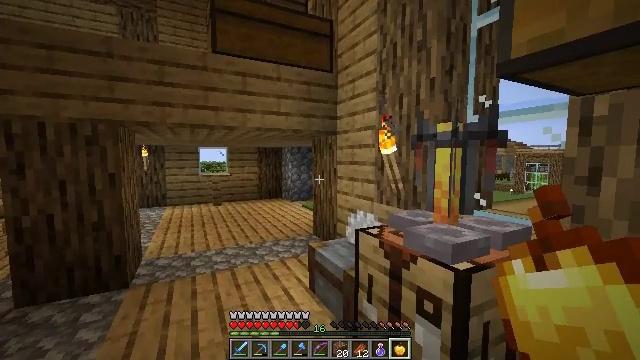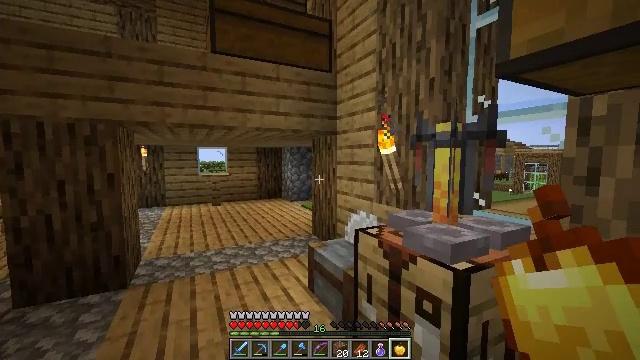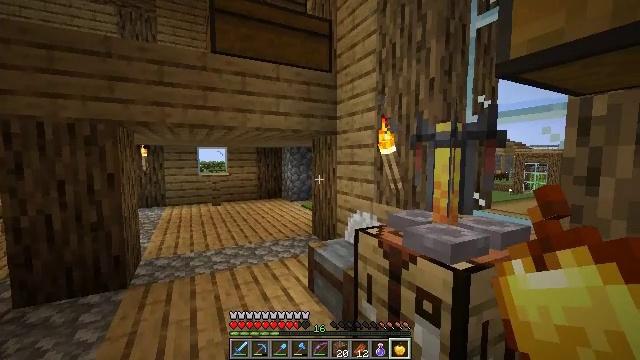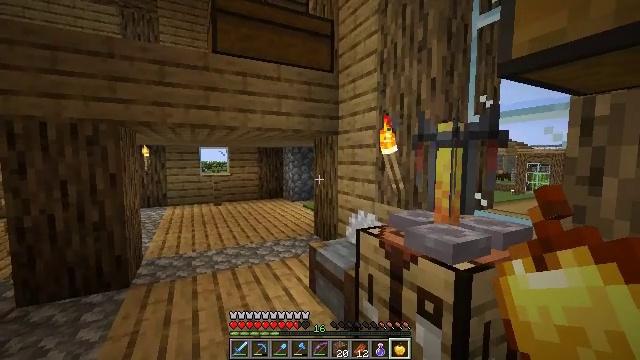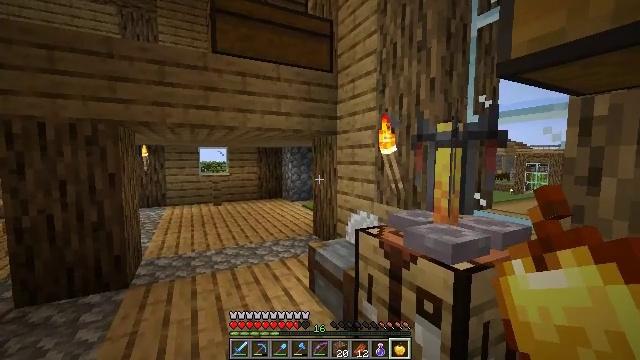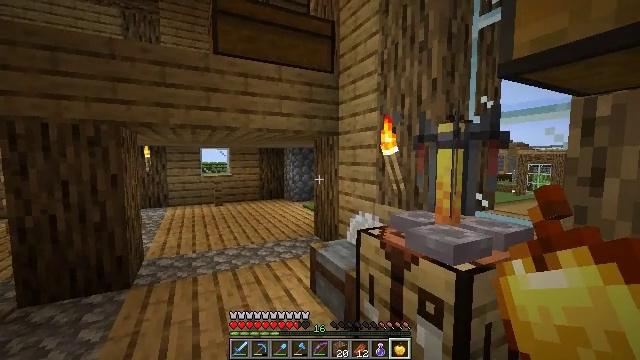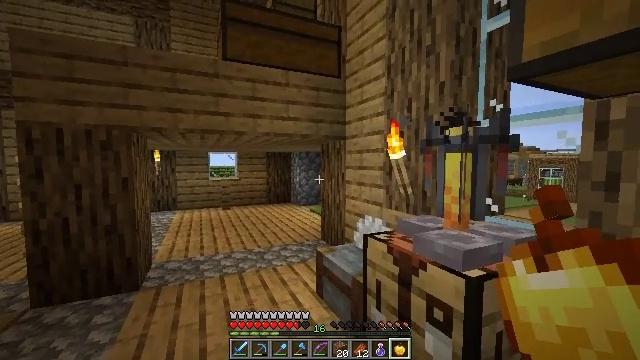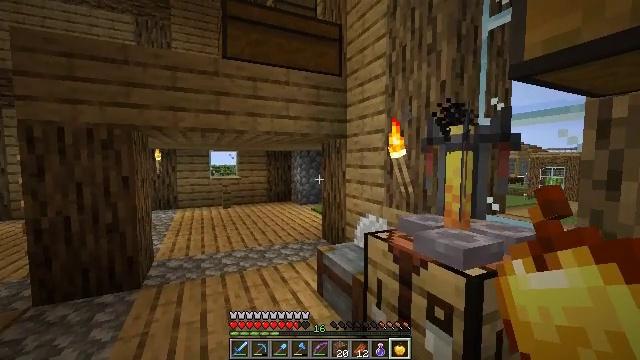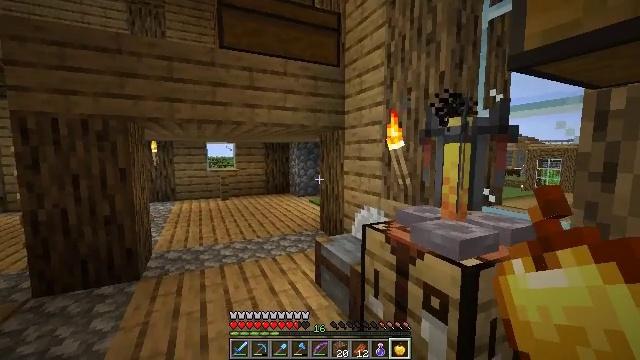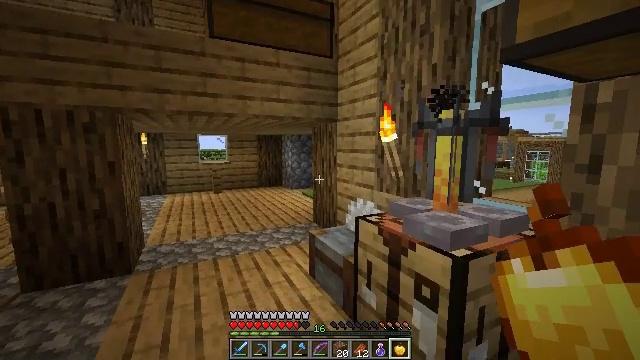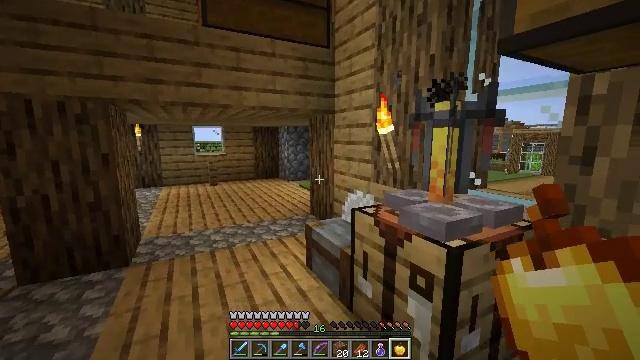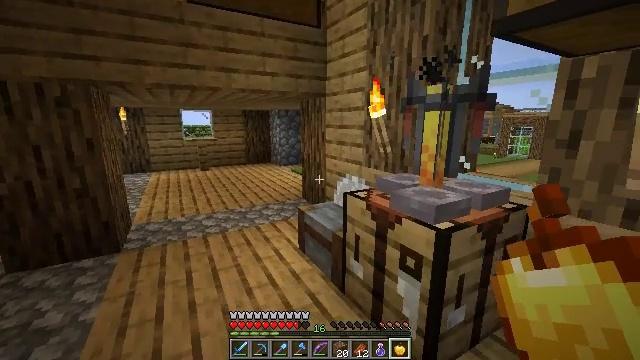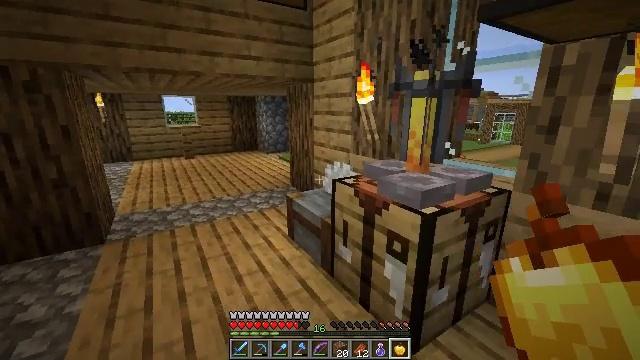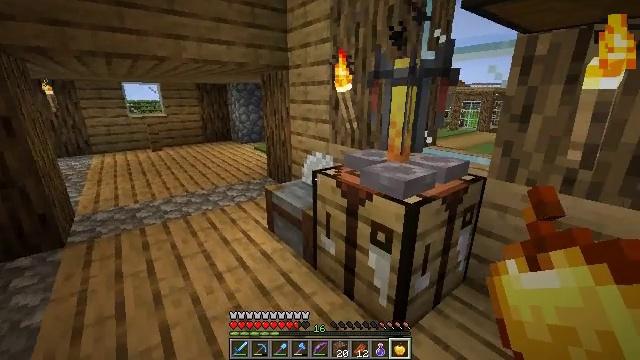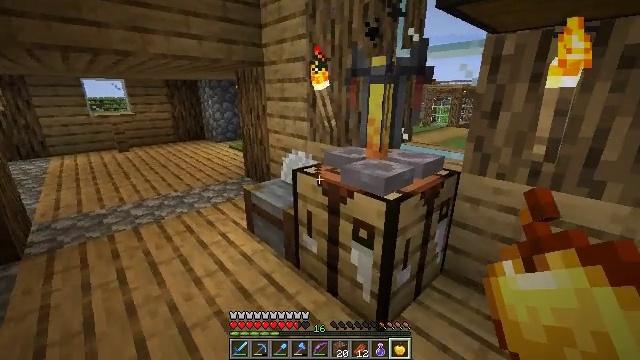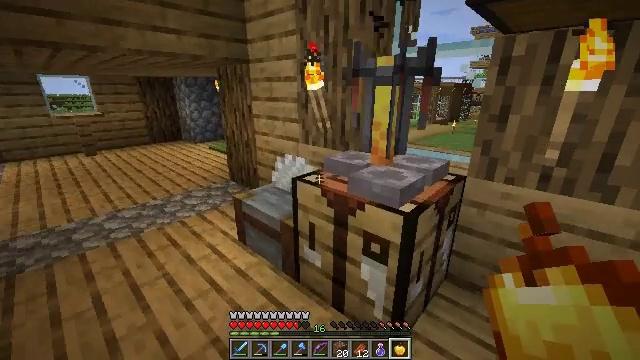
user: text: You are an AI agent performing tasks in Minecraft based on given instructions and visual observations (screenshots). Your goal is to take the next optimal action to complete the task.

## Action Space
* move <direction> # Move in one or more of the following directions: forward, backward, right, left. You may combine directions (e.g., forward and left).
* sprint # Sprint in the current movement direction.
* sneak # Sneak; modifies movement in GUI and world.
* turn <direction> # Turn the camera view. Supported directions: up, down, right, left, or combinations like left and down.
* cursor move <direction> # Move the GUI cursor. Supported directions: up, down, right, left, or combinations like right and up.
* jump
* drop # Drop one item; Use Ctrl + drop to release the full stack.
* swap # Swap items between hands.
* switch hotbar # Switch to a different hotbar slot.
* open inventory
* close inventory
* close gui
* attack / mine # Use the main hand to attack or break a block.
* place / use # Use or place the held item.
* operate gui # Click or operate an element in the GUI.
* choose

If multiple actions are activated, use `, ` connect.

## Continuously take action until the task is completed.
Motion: motion action
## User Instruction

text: Get redstone by crafting with appropriate materials.
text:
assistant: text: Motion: no_op
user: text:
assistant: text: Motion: no_op
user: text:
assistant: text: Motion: no_op
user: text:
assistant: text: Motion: no_op
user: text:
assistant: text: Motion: no_op
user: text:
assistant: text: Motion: turn left
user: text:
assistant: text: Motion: no_op
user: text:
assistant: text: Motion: turn down
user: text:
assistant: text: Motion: turn right and down
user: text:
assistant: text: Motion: turn down
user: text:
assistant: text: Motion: turn right and down
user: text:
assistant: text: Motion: turn right and down
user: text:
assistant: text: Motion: move forward and move left, turn right and down
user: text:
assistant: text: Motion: move forward and move left, turn right
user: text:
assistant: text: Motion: move forward and move left, turn right
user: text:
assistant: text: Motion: move forward and move left, turn right
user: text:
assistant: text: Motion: move forward and move left, turn right
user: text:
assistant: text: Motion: move forward and move left, turn right
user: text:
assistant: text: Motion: move forward and move left, turn right and down
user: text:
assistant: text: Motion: move forward and move left, turn right and down
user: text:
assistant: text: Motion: turn right and down
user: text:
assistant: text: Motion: turn right and down
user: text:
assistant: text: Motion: no_op
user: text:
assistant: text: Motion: no_op
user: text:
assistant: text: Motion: no_op
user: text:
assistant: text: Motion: no_op
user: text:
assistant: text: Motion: turn right and down
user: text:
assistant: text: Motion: turn right
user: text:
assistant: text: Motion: no_op
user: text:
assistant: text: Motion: turn down